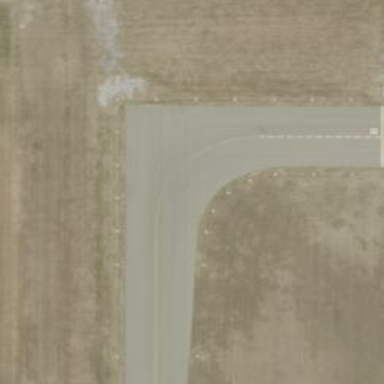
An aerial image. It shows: Image of taxiway at airport.